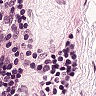
Metastatic tissue present: no